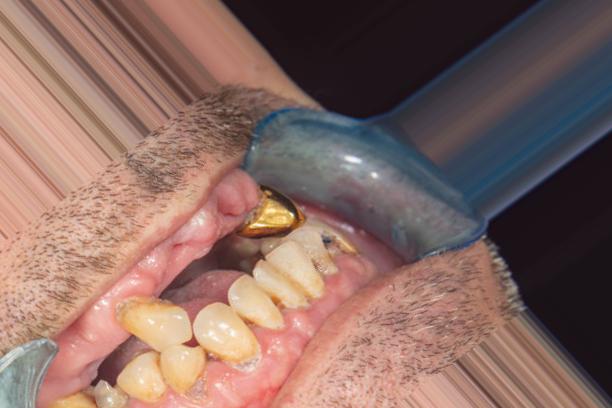
Condition: Caries